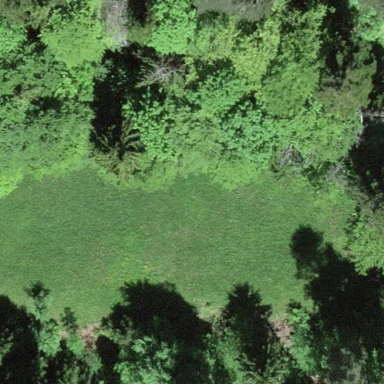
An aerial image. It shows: Beautiful meadow.